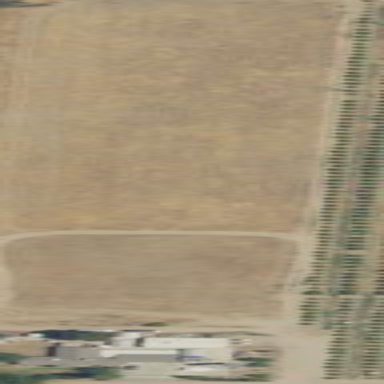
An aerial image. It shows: Orchard.